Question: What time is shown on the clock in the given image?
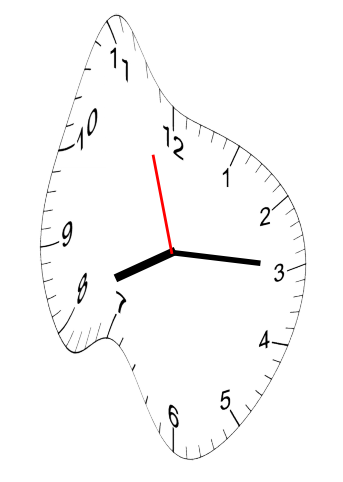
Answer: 08:14:57